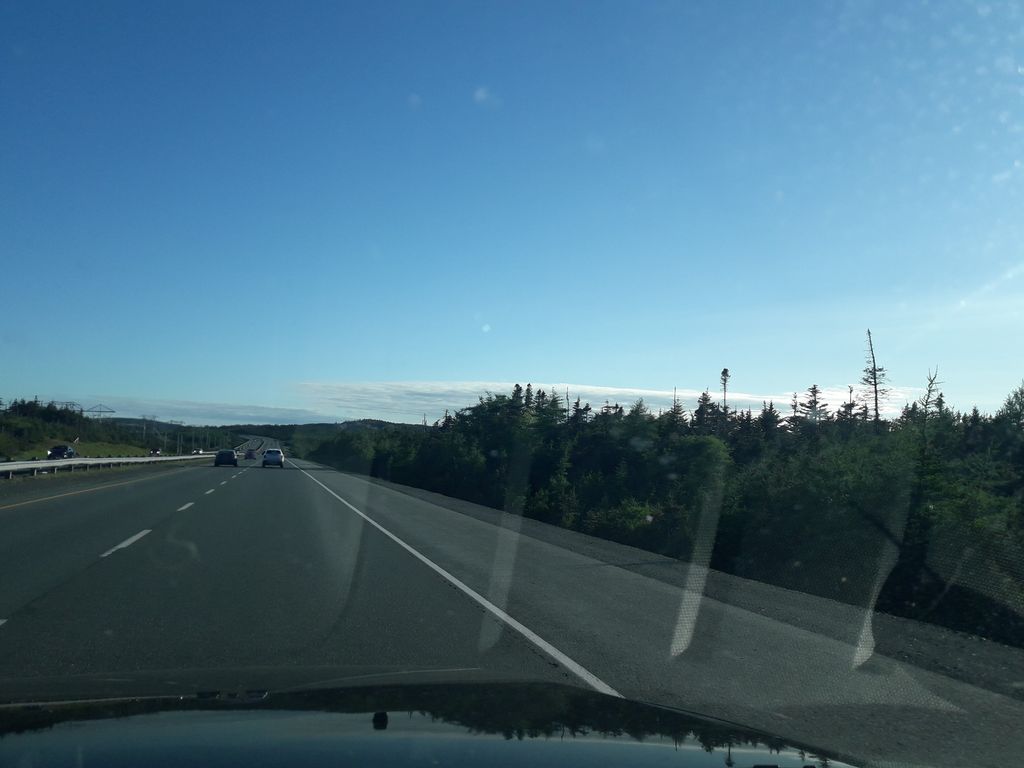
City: st_johns